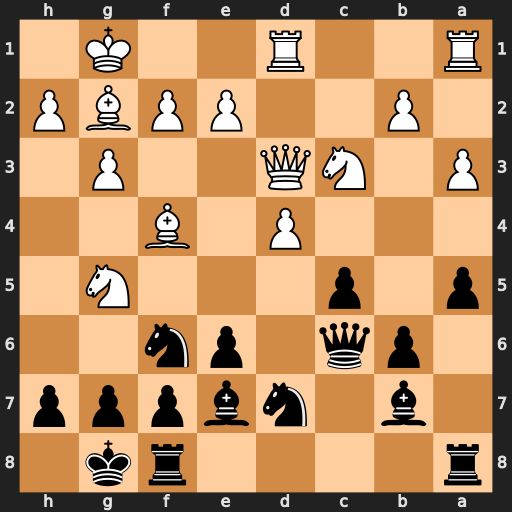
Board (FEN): r4rk1/1b1nbppp/1pq1pn2/p1p3N1/3P1B2/P1NQ2P1/1P2PPBP/R2R2K1
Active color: b
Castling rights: -
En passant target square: -
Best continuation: Qxg2#